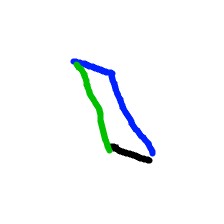
Shape: parallelogram